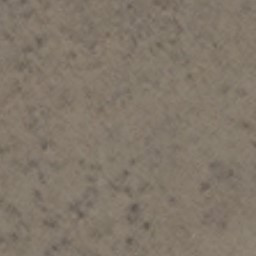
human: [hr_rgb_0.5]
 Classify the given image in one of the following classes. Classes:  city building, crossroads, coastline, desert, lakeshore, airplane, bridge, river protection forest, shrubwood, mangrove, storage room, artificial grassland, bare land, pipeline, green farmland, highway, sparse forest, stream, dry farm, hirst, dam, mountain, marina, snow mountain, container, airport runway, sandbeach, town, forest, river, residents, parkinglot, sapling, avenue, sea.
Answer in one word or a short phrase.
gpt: bare land